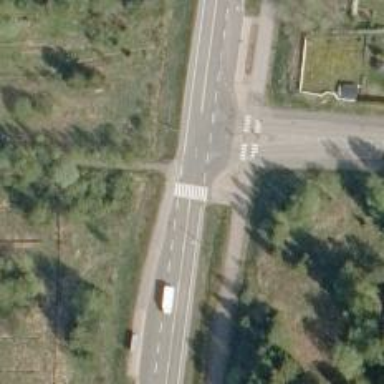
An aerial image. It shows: Uncontrolled crossing on the road.